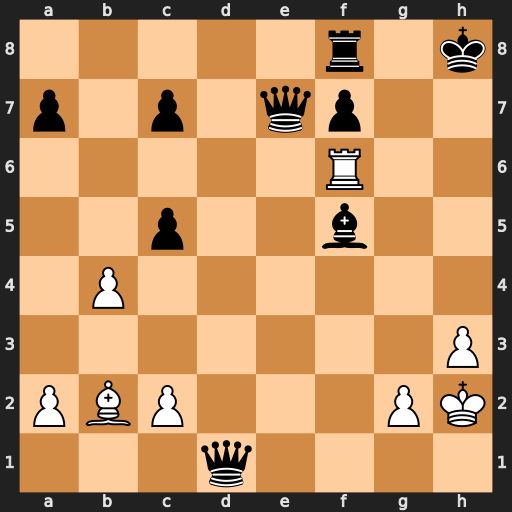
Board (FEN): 5r1k/p1p1qp2/5R2/2p2b2/1P6/7P/PBP3PK/3q4
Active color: w
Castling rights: -
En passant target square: -
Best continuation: Rh6+ Kg8 Rh8#